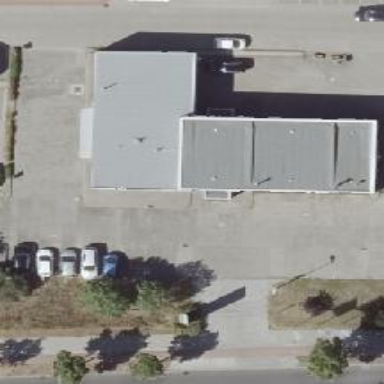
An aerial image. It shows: Vehicle inspection facility.